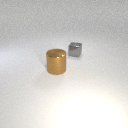
small gray metal cube to the right of large brown metal cylinder